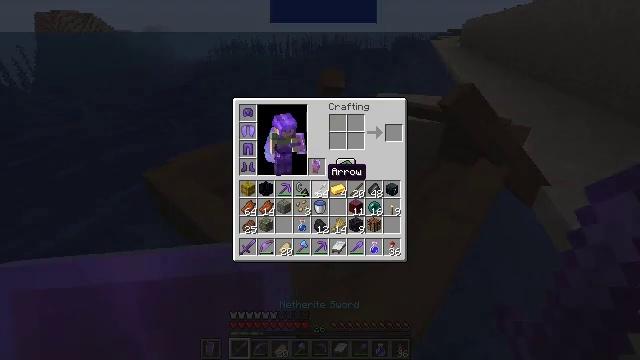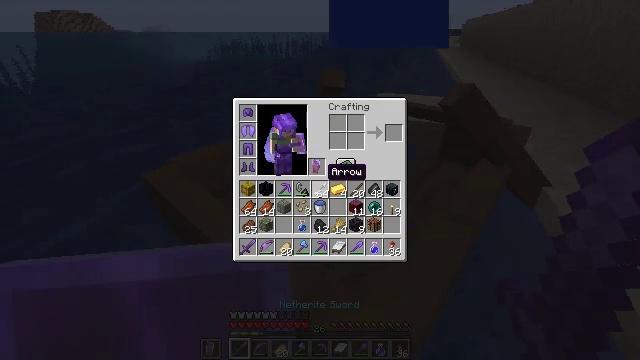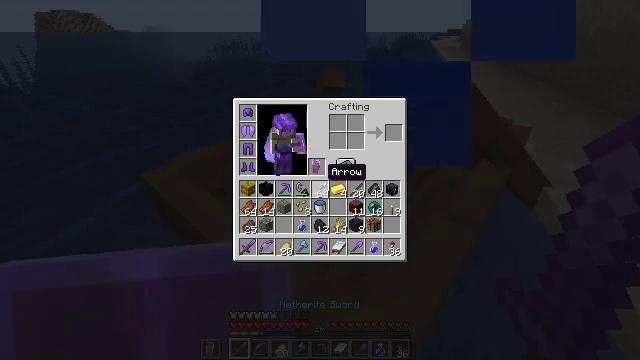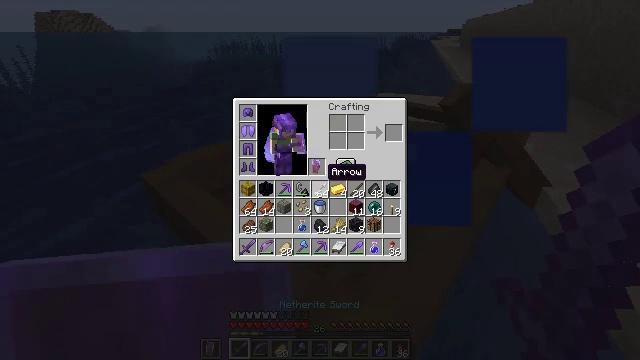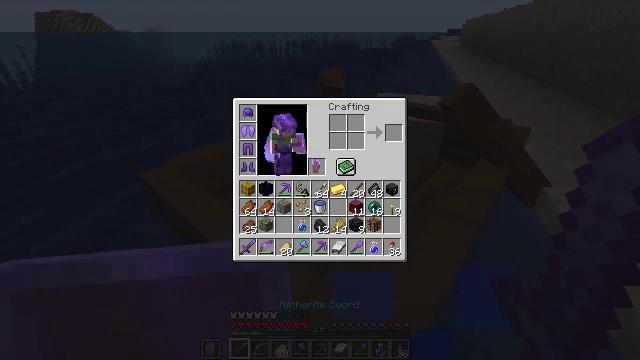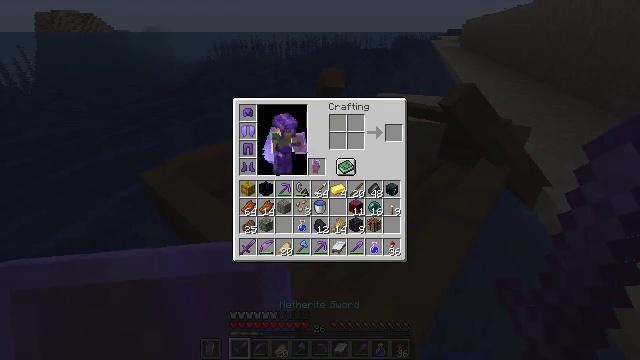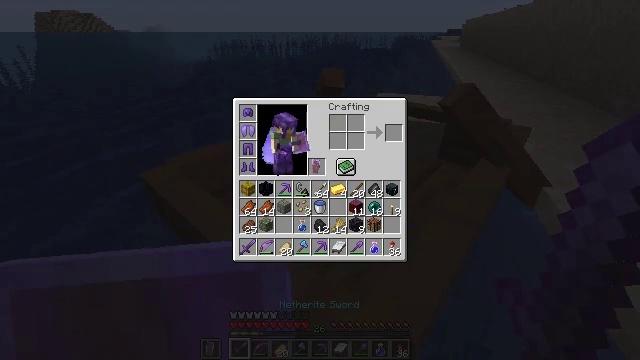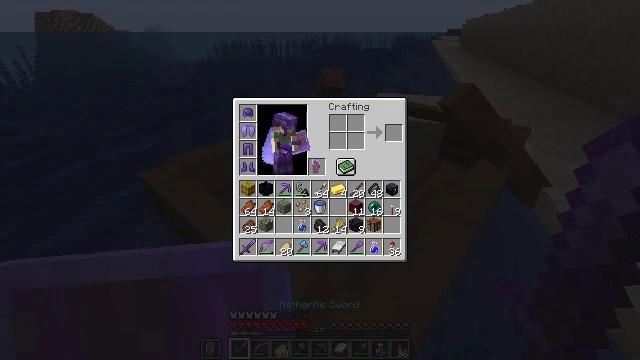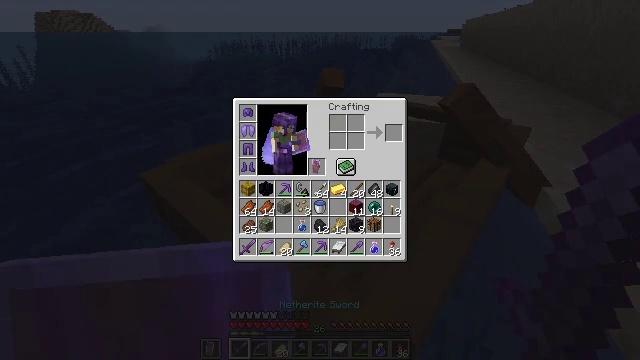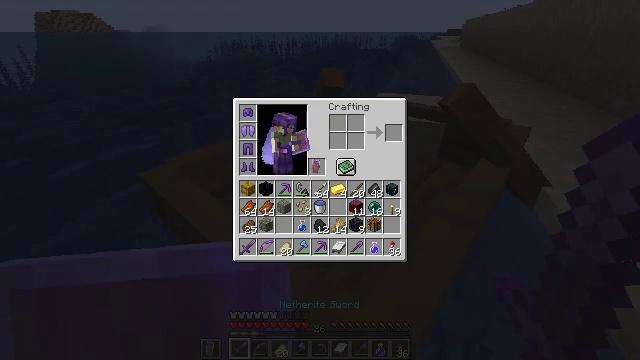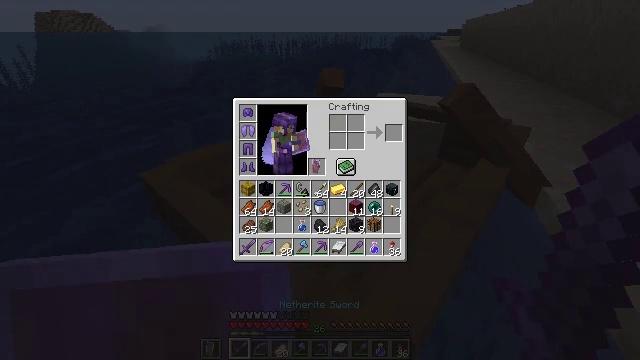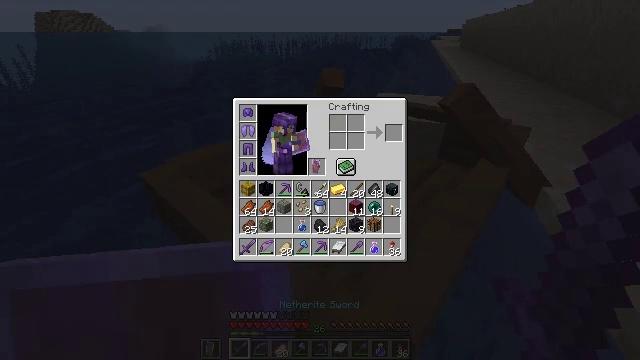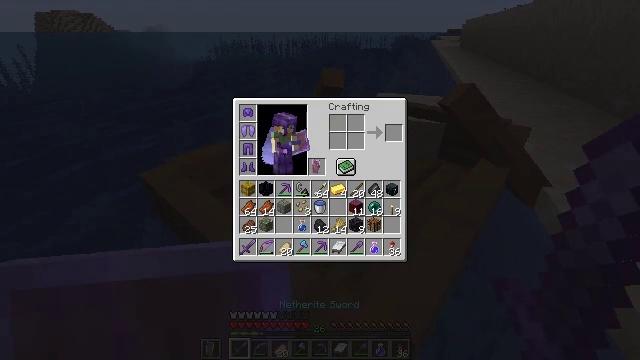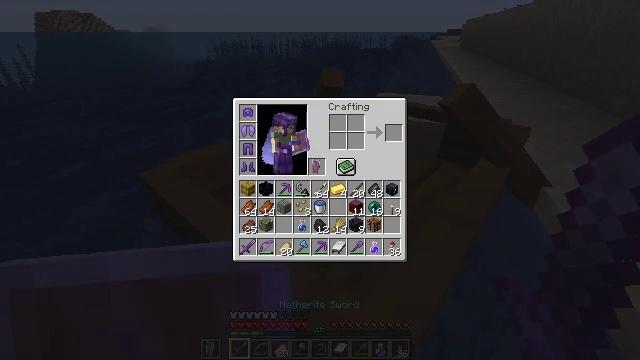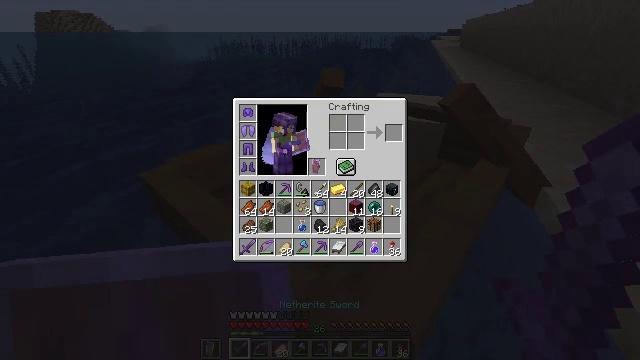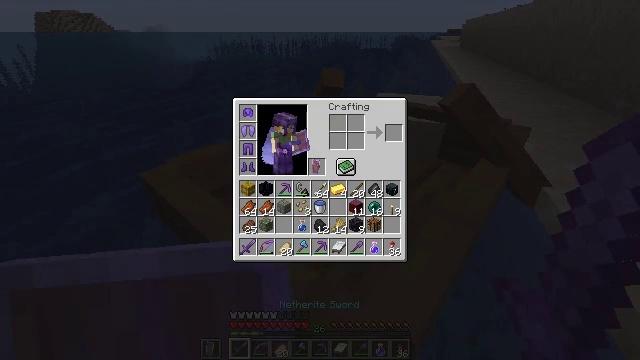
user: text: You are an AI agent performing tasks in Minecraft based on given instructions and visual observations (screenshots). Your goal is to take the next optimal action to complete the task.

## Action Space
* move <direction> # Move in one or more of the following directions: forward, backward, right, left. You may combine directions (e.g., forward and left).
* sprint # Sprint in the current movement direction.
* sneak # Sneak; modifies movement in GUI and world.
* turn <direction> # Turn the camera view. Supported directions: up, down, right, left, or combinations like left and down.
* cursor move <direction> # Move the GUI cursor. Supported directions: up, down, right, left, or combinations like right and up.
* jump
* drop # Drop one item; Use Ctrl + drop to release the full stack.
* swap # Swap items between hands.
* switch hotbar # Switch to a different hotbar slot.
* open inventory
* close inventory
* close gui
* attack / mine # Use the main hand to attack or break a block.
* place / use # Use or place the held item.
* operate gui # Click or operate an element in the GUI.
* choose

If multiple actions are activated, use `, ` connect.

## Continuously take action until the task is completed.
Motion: motion action
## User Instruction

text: Mine seagrass underwater.
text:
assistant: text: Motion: no_op
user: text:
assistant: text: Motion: no_op
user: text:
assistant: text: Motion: no_op
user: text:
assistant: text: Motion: turn right
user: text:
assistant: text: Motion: turn right and up
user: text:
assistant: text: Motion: turn right and up
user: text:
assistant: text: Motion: turn right
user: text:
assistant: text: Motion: no_op
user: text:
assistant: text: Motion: no_op
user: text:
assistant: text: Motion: no_op
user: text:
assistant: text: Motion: no_op
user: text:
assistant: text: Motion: no_op
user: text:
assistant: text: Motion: no_op
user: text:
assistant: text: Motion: no_op
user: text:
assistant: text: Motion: no_op
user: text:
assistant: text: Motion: no_op
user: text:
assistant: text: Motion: no_op
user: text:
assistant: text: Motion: no_op
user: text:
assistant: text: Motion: no_op
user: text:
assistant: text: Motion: no_op
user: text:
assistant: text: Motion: no_op
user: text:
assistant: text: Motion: no_op
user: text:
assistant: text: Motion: no_op
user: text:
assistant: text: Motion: no_op
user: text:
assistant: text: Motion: no_op
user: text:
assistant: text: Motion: no_op
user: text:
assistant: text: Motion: no_op
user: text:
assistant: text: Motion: no_op
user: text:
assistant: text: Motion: no_op
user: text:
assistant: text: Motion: no_op